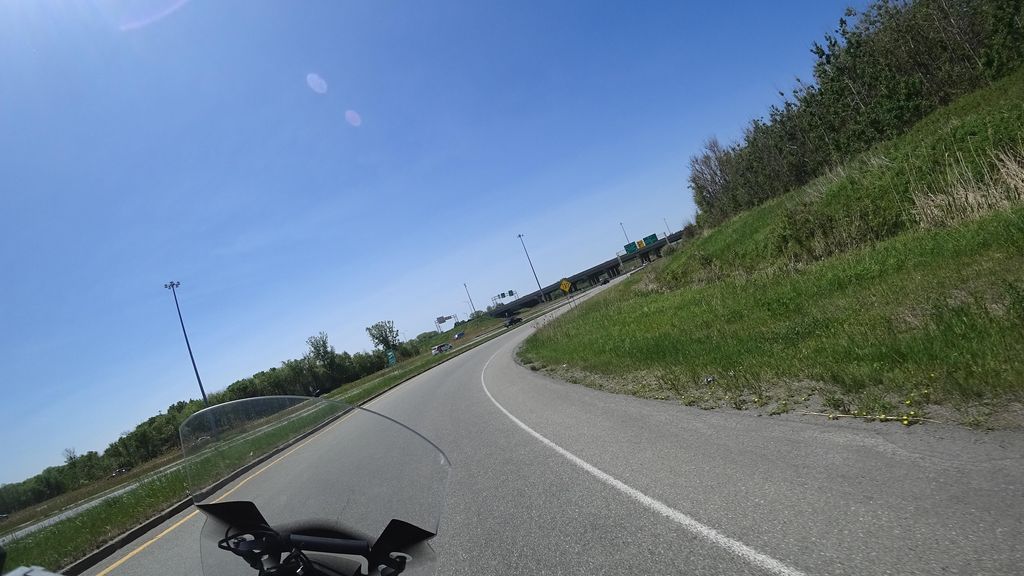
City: quebec_city